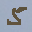
Label: 5